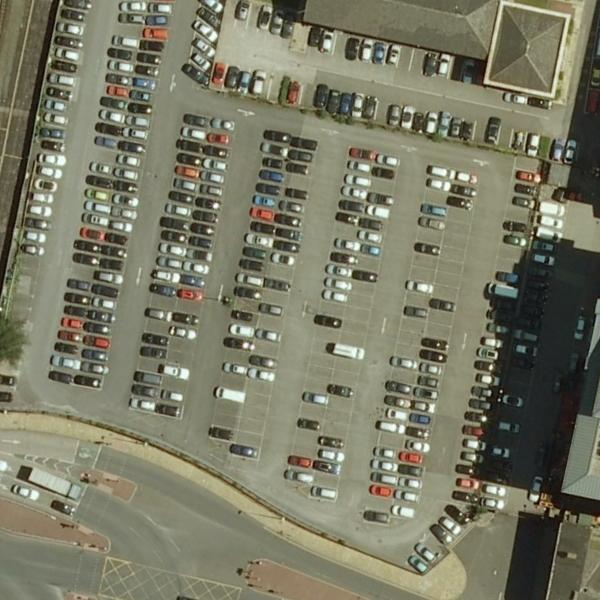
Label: Parking